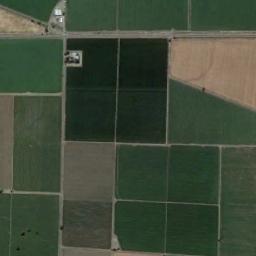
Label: rectangular_farmland